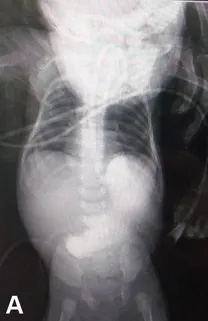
A
) Radiologic photograph of abdomen with oral contrast postoperatively showing the retained contrast in the stomach.
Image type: radiology (x_ray)